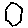
Label: hexagon